Interaction volume radius: 5 \u00c5
Interaction volume height: 35 \u00c5
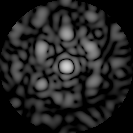
Disorder parameter: 0.5169